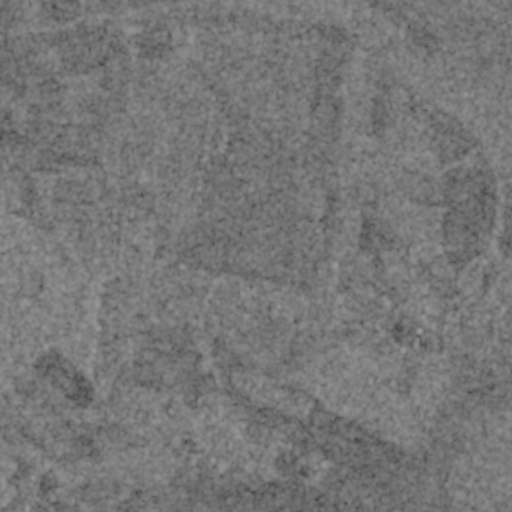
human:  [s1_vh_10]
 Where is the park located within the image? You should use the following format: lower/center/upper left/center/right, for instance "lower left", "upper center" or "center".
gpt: The park is located in the lower right of the image.
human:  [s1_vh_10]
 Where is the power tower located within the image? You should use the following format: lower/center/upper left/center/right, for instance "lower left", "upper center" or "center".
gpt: There is no power tower in the image.

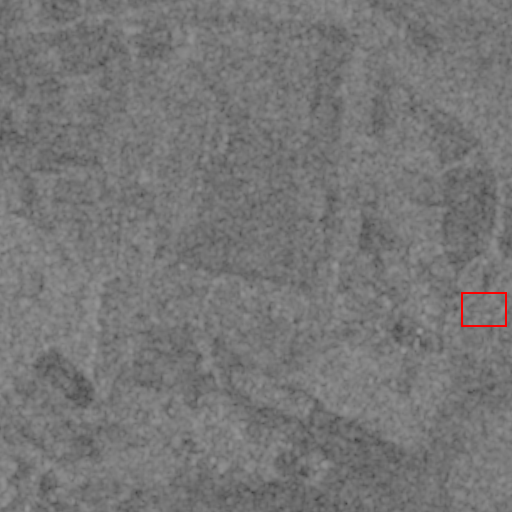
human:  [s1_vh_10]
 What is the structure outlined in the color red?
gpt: The structure outlined in red is a park.
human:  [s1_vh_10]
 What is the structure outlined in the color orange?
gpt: There is no orange outline.